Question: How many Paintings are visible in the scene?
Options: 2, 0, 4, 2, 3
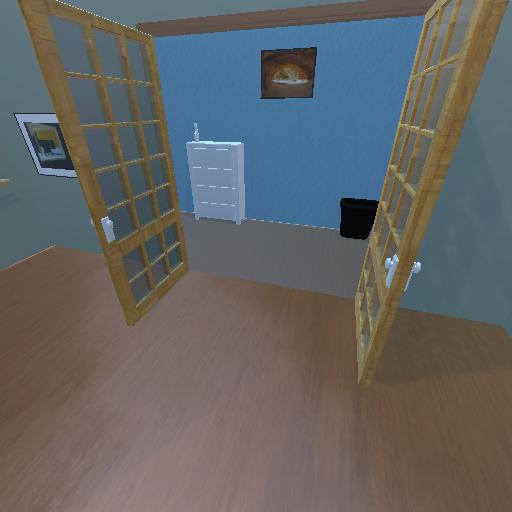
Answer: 2